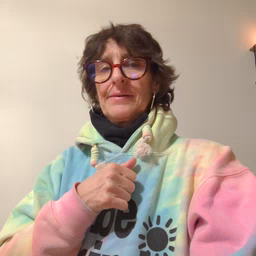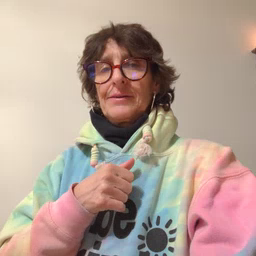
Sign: drink